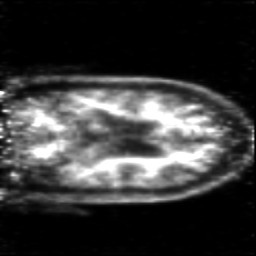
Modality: PET
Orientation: coronal
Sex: male
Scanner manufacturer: siemens